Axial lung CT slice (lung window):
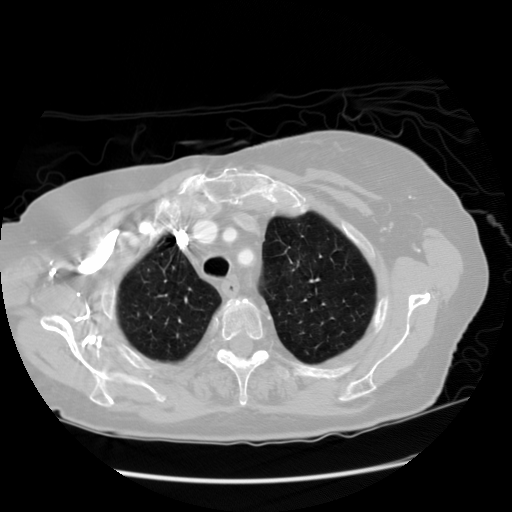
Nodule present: no